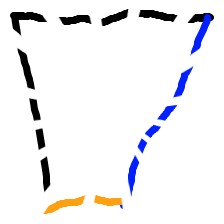
Shape: trapezoid